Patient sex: F
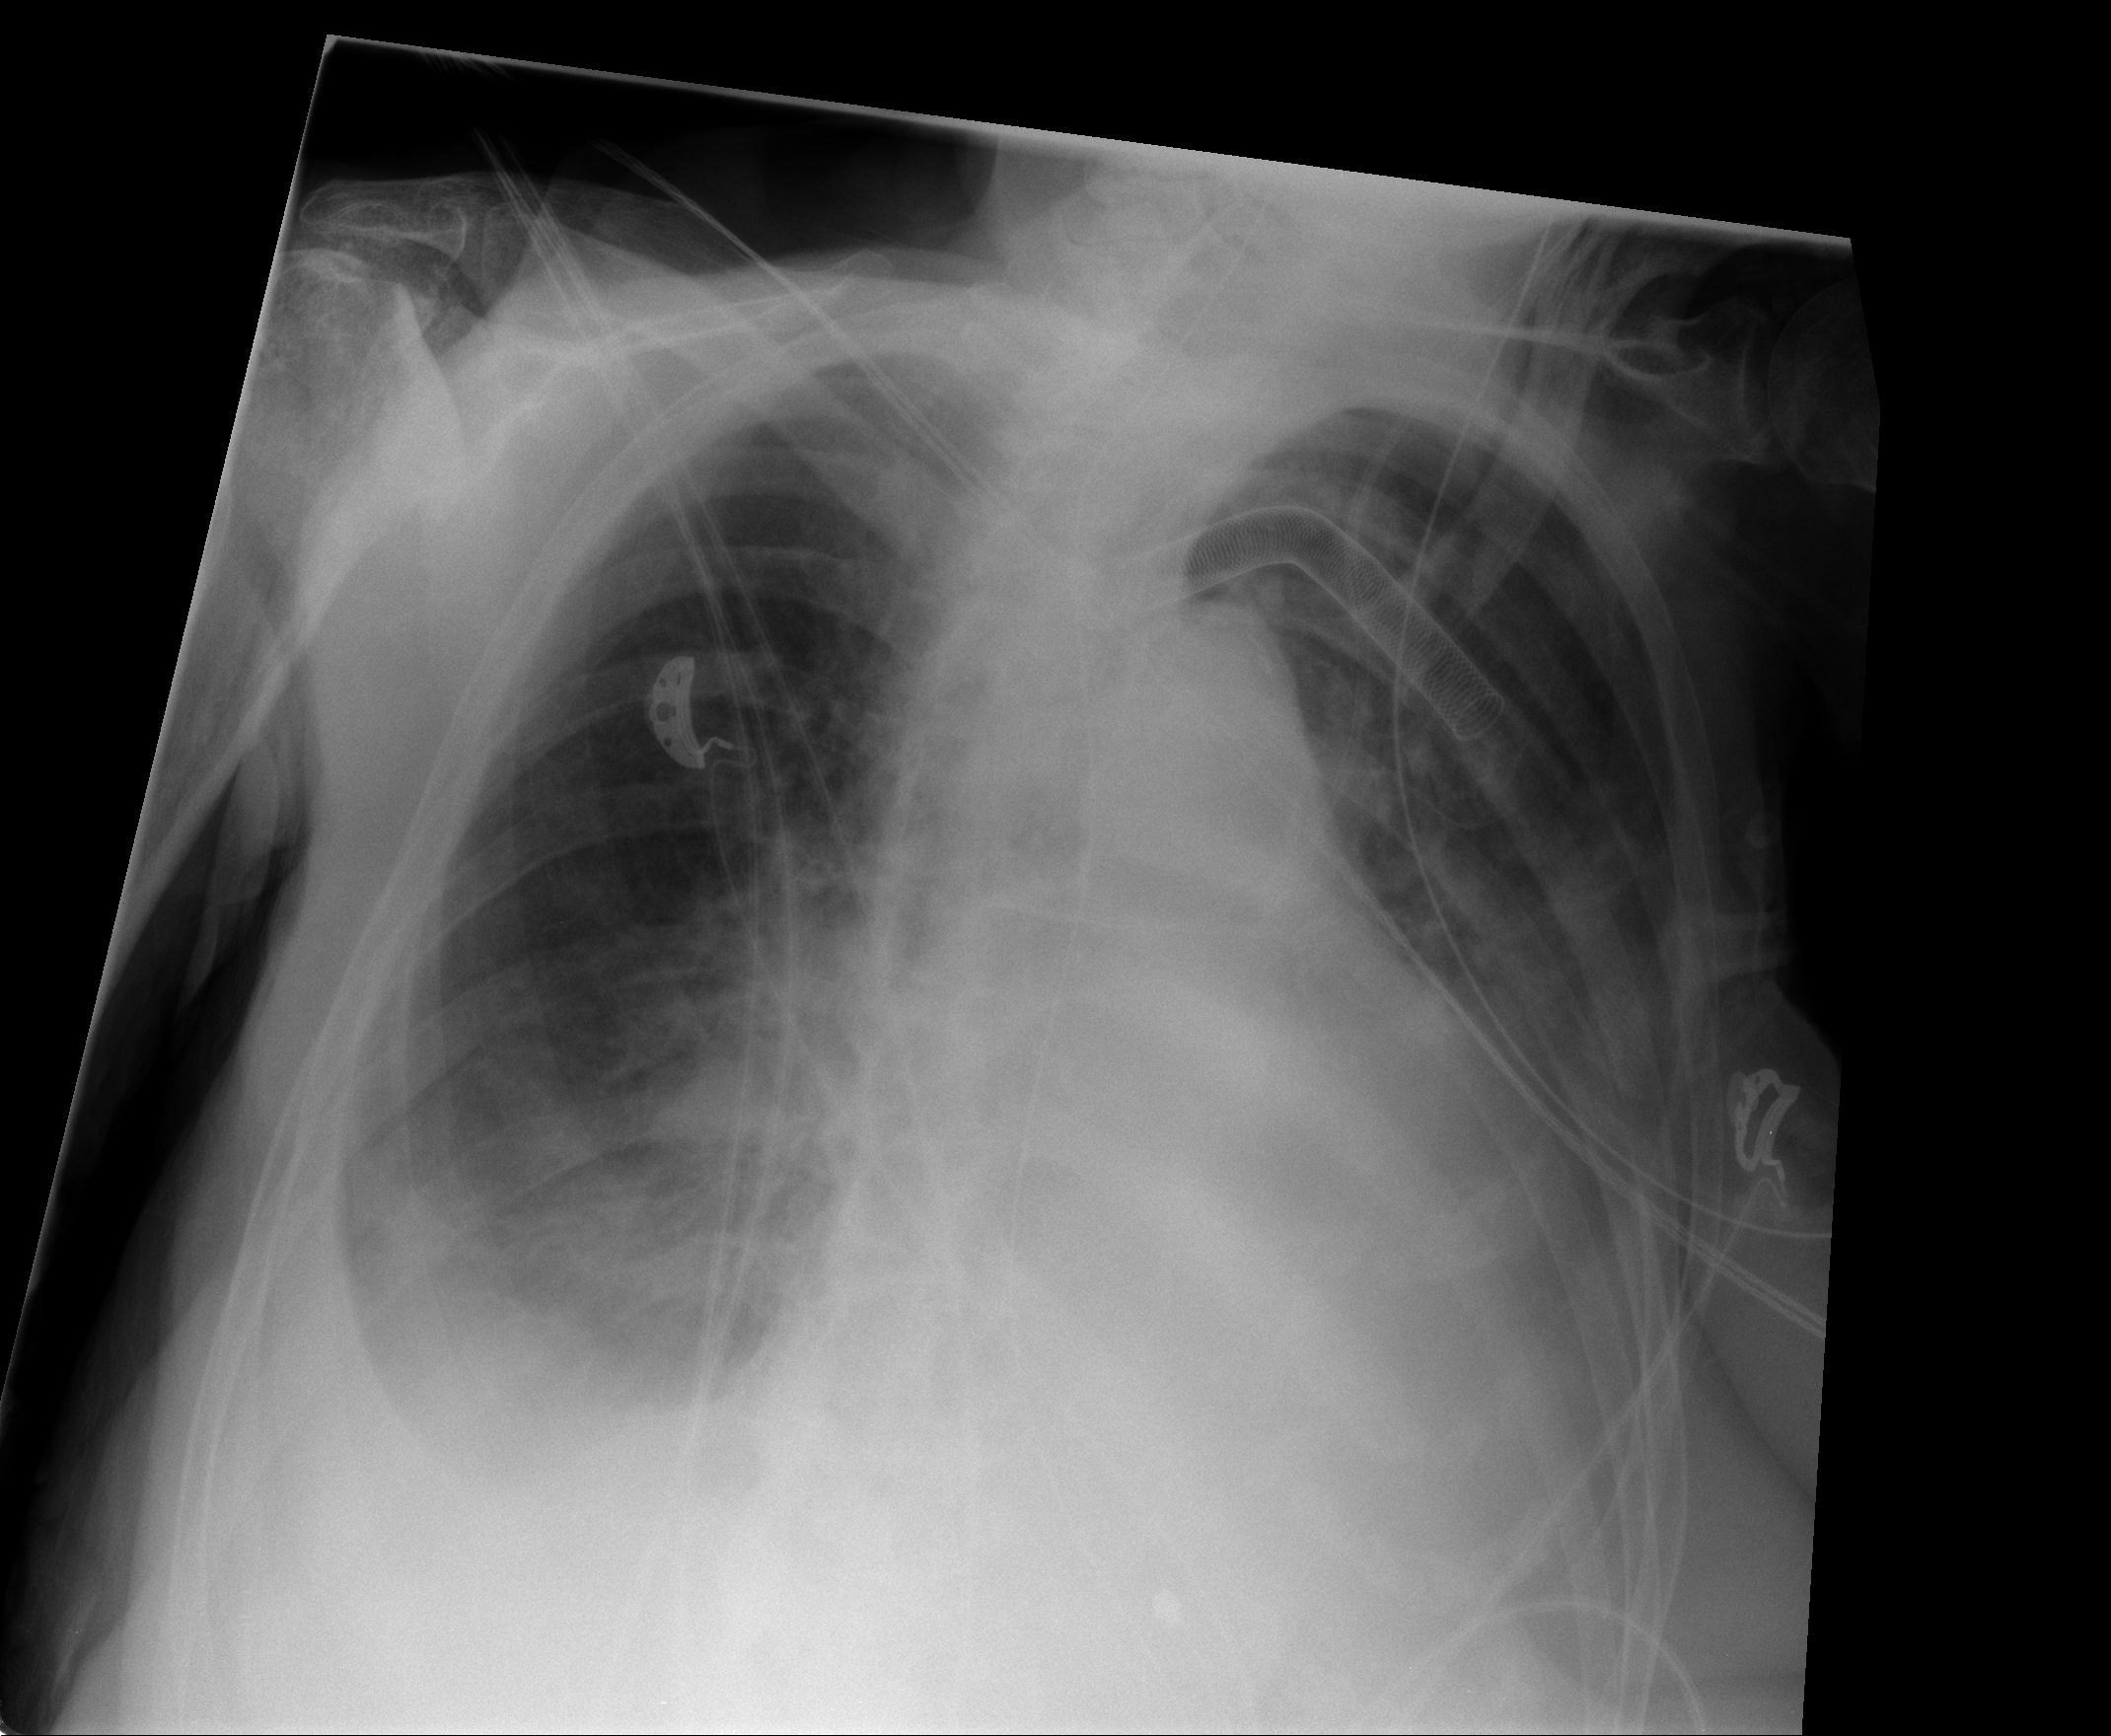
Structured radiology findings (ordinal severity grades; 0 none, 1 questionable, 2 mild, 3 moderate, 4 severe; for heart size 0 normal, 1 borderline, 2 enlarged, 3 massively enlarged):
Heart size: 2
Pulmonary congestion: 2
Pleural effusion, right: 3
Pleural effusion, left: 2
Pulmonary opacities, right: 2
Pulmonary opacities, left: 1
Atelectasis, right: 2
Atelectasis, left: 2